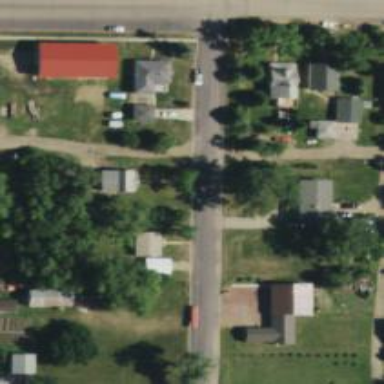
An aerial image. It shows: Alley classified as service road.